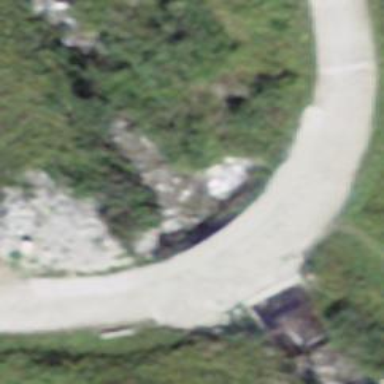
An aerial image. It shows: Culvert tunnel.